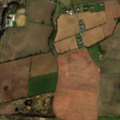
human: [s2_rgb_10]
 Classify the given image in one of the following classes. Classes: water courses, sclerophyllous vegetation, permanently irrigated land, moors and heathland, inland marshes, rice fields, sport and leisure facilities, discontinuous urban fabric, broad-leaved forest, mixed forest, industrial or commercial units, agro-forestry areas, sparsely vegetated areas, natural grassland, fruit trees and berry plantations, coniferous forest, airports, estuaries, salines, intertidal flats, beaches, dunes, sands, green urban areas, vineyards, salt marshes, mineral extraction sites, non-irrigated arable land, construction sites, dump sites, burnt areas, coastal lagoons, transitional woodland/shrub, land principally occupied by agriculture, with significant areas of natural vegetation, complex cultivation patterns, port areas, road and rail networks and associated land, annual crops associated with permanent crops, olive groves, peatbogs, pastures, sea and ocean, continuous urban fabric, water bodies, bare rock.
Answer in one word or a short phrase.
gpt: mineral extraction sites, non-irrigated arable land, pastures